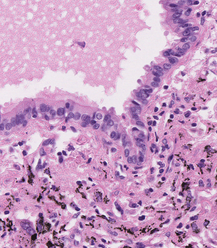
Tumor epithelial tissue: yes
Tumor-associated stroma tissue: yes
Normal tissue: no